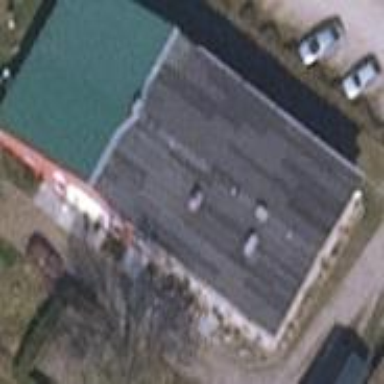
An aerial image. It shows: Hotel building with gabled roof.